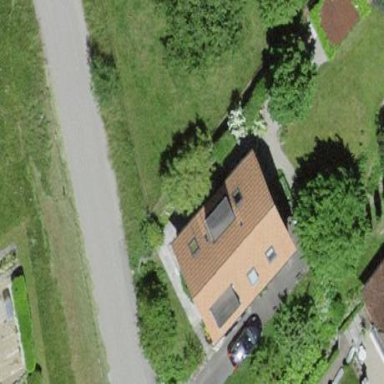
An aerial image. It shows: Detached building.